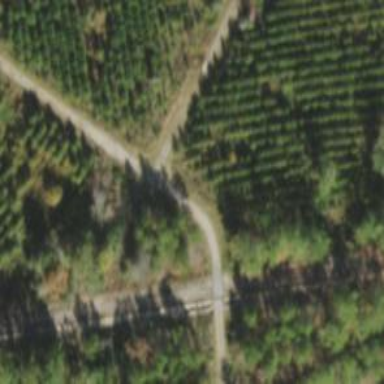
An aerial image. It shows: Abandoned railway track.